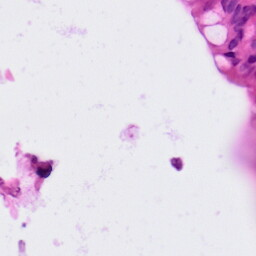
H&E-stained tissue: Colon